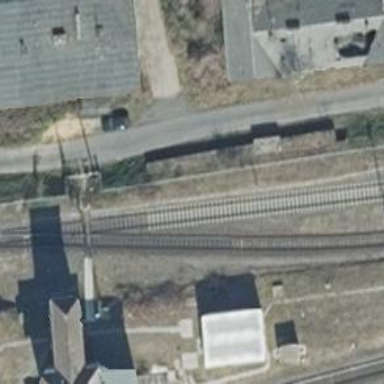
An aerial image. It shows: Railway yard used for servicing trains.